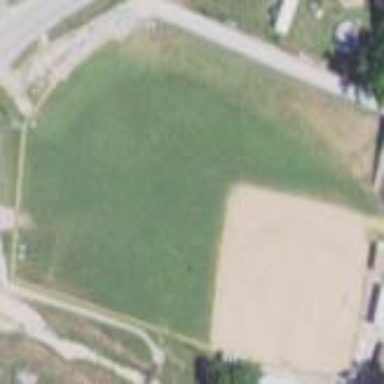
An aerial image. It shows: Baseball pitch for leisure land.